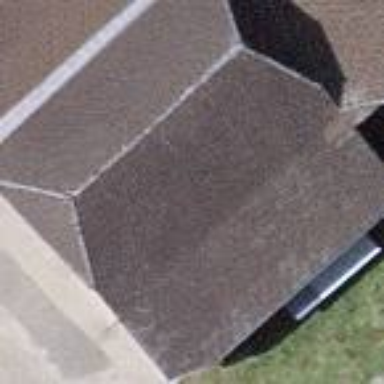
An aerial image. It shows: Shed.